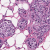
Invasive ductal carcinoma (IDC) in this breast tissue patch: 1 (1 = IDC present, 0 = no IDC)